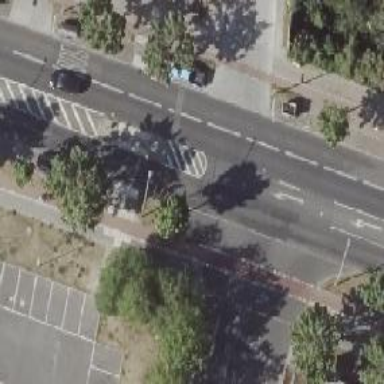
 with sidewalks on both sides and cycle track."